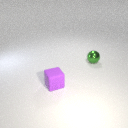
small purple rubber cube to the left of small green metal sphere